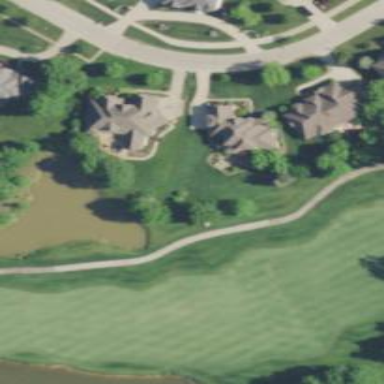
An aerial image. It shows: Water hazard in golf course. The hazard is natural water feature.